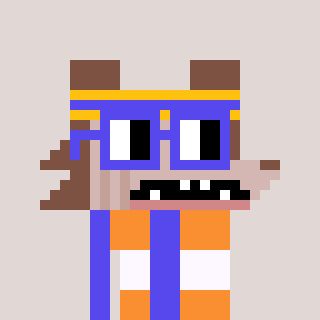
a pixel art character with square blue glasses, a werewolf-shaped head and a computerblue-colored body on a warm background